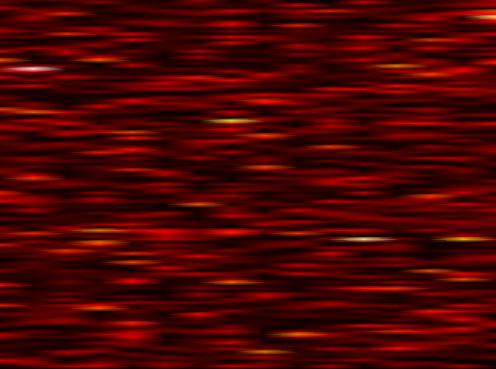
Label: FBMC